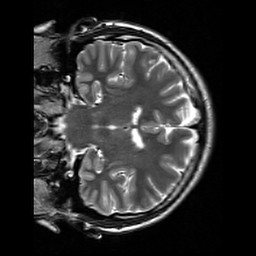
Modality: T2w
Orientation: coronal
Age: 22
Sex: male
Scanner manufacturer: siemens
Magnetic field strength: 3 T
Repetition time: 7 s
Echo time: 0.09 s